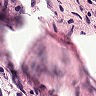
Metastatic tissue present: no